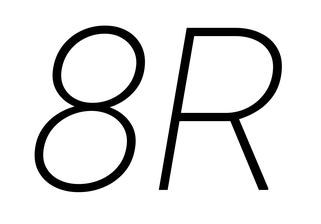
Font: Roboto-Italic_ExtraLight_Italic